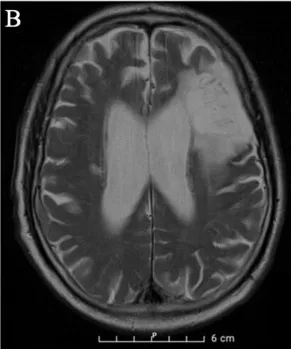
Structural MRI depicting the extent of the lesion in axial plane. Panel : T2_TSE.
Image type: radiology (mri)